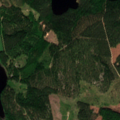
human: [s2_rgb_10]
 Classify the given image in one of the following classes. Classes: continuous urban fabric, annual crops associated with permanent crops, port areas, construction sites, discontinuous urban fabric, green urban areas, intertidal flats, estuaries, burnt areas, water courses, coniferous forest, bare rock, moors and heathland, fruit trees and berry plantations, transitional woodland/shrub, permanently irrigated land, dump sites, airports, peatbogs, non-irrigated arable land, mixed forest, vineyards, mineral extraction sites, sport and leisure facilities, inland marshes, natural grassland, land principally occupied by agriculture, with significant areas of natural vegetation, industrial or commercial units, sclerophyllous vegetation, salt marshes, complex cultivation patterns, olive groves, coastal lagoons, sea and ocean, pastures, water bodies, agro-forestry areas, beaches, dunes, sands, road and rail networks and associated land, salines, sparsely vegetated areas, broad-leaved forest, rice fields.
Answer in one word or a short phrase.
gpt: coniferous forest, mixed forest, transitional woodland/shrub, water bodies